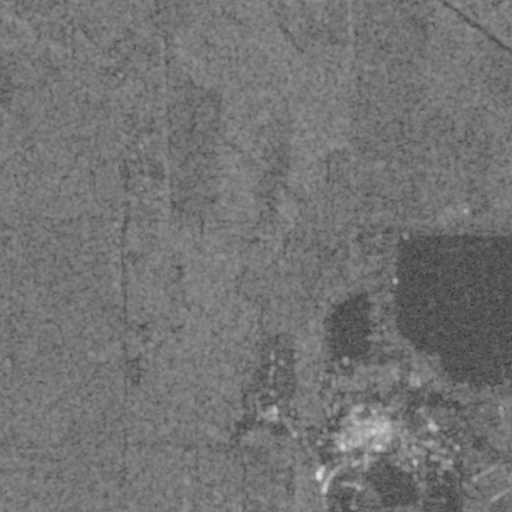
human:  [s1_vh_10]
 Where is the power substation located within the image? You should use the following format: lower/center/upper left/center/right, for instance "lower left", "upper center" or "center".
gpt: The power substation is located in the lower right of the image.
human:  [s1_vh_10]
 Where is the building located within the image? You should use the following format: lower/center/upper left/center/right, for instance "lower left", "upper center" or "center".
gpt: The building is located in the lower right of the image.
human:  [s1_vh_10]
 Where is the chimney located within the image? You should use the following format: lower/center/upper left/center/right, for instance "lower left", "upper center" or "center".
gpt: The chimney is located in the lower right of the image.
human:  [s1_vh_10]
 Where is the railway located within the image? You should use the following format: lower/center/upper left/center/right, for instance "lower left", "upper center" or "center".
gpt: The railway is located in the lower right of the image.
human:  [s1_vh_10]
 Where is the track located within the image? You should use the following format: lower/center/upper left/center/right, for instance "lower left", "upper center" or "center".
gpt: There is no track in the image.

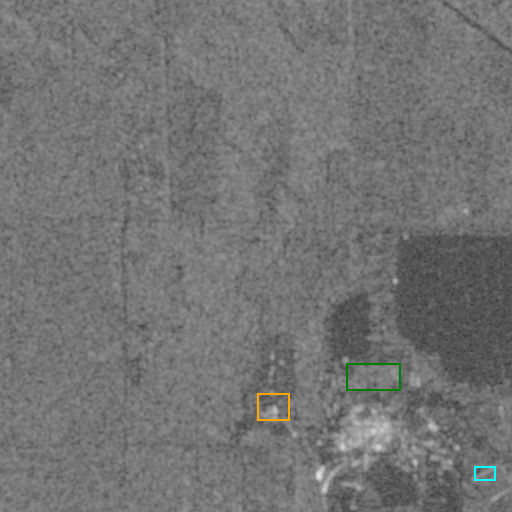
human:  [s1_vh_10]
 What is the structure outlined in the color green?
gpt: The structure outlined in green is a power substation.
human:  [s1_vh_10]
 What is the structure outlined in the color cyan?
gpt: The structure outlined in cyan is a building.
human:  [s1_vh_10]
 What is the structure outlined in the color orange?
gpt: The structure outlined in orange is a building.
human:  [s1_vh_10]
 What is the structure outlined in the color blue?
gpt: There is no blue outline.